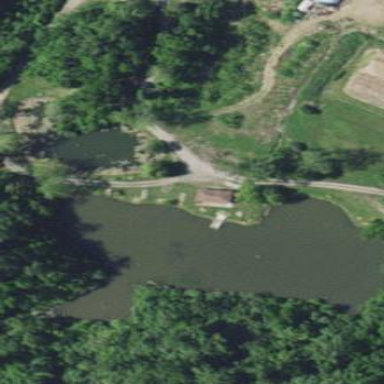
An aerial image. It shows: Serene pond surrounded by nature.